Question: I found the <URL> and Eclipse remote debug dialog, pictured below, I wonder if the setting for 'Host' is also 'localhost' if we both install Confluence and Jira?
Usually we use 'localhost:1990/confluence' to link to Confluence, but how does the host link to Confluence not Jira since we don't indicate which application we want to link?

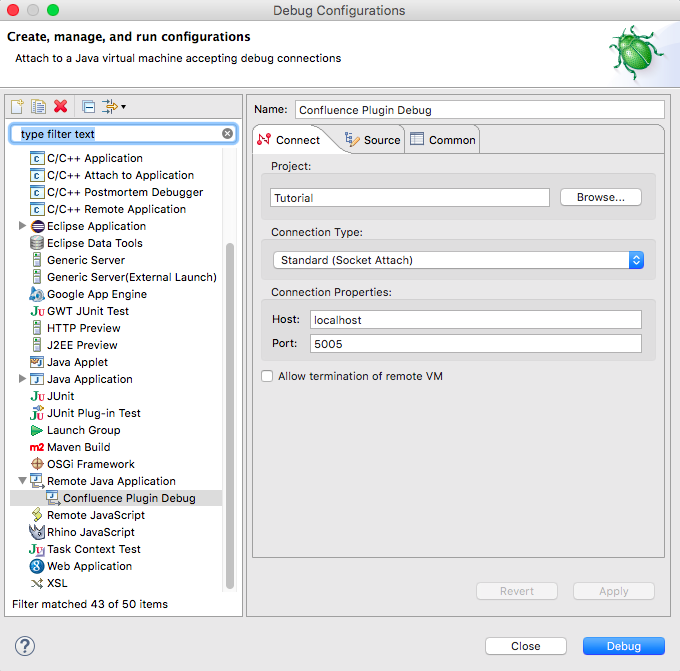
Answer: I would assume jira and confluence both trigger the eclipse debugger. Isn't that the case?
If you start your applications with atlas-debug you should see this in your logs:
'''
[INFO] [talledLocalContainer] jvmInputArguments = -Xmx512m -XX:MaxPermSize=256m -Xdebug -Xrunjdwp:transport=dt_socket,address=5005,suspend=n,server=y -Xms128m
'''
where address specifies the debug port.
Also you should see this
'''
[INFO] [talledLocalContainer] Listening for transport dt_socket at address: 5005
'''
You can specify the adress (debug port) yourself see this answer here: <URL>